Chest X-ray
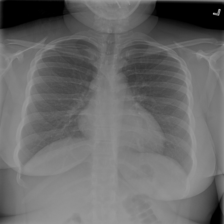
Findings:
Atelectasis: negative
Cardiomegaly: negative
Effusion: negative
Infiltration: negative
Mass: negative
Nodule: negative
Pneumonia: negative
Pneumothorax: negative
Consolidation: negative
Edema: negative
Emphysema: negative
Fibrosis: negative
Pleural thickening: negative
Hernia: negative